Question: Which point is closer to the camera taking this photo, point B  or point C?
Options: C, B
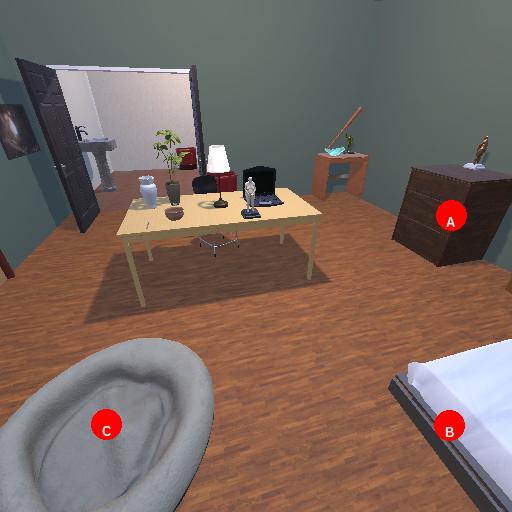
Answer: C